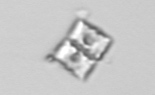
Label: Bacillariophyceae_morphotype1